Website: home-depot
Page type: billing-address
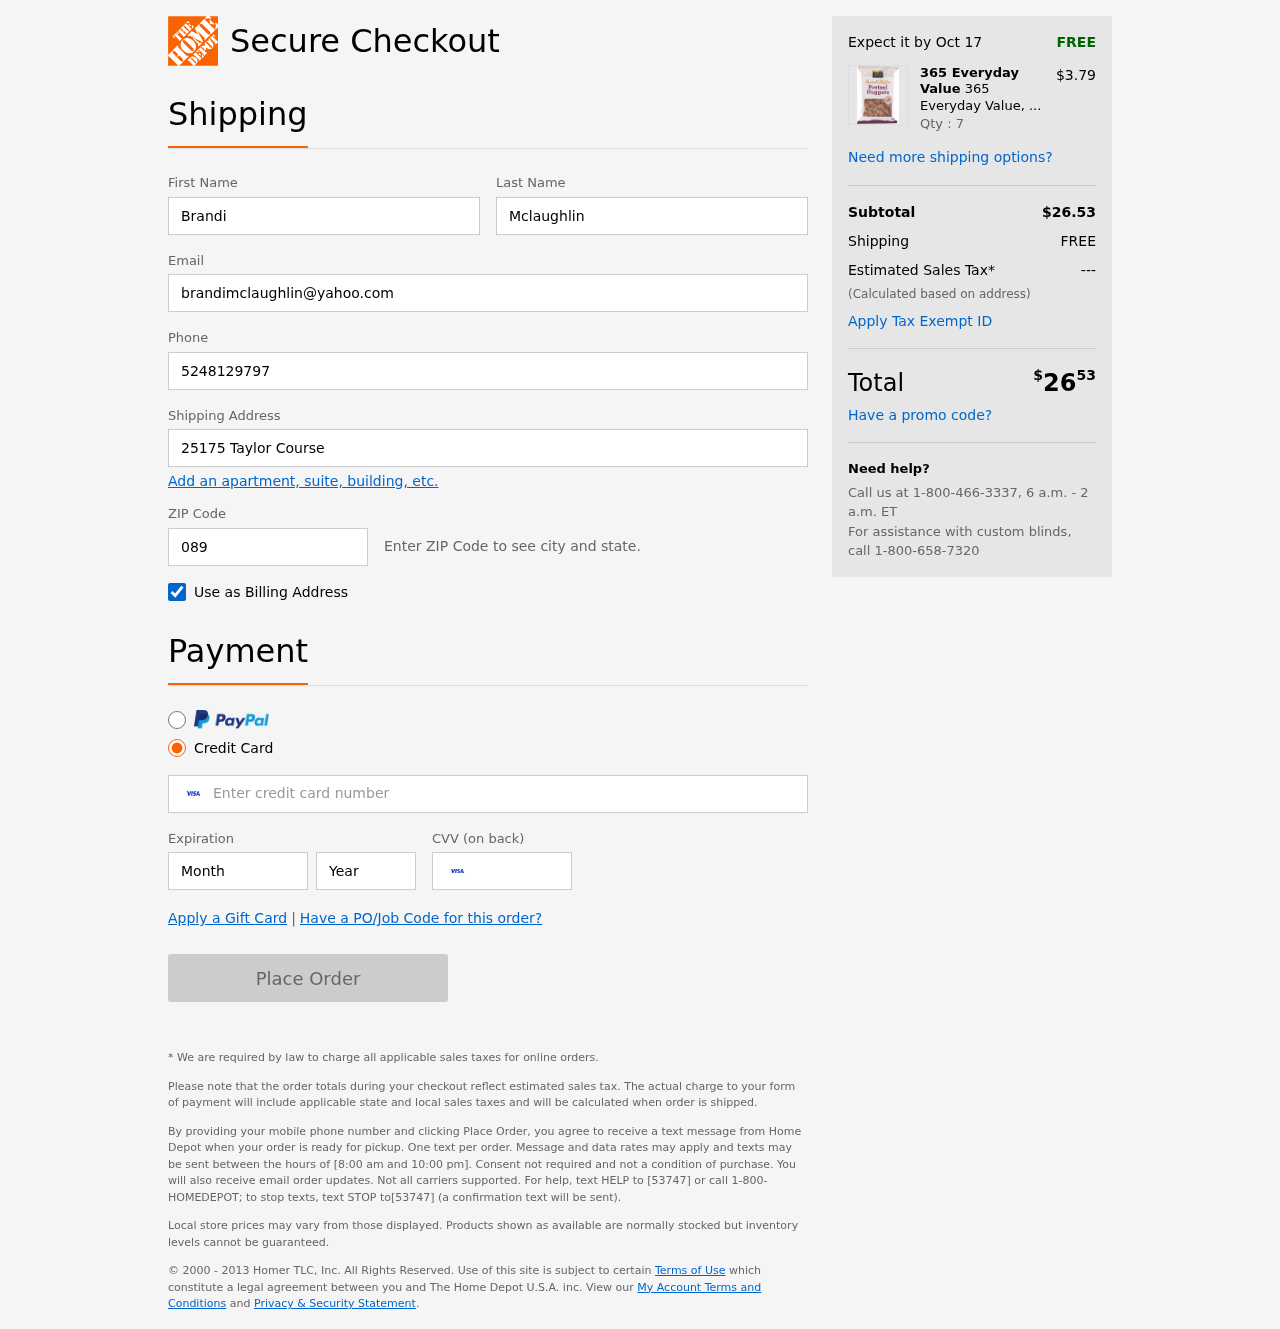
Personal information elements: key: PII_FIRSTNAME
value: Brandi
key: PII_LASTNAME
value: Mclaughlin
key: PII_EMAIL
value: brandimclaughlin@yahoo.com
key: PII_PHONE
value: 5248129797
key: PII_STREET
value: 25175 Taylor Course
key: PII_POSTCODE
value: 08930
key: PII_CARD_NUMBER
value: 4698 9910 1486 5249
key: PII_CARD_EXPIRY_MONTH
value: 02
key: PII_CARD_CVV
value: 320
Product elements: key: PRODUCT1_BRAND
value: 365 Everyday Value
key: PRODUCT1_NAME
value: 365 Everyday Value, Pretzel Nuggets, Peanut Butter, 10 oz
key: PRODUCT1_PRICE
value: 3.79
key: PRODUCT1_QUANTITY
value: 7
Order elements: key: ORDER_DELIVERY_DATE
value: Oct 17
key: ORDER_SUBTOTAL
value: $26.53
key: ORDER_SHIPPING_COST
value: FREE
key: ORDER_TAX
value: ---
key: ORDER_TOTAL2
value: $2653